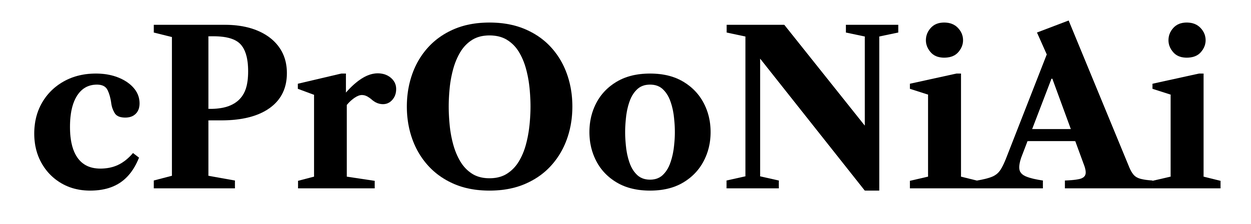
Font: LibreCaslonText_Bold